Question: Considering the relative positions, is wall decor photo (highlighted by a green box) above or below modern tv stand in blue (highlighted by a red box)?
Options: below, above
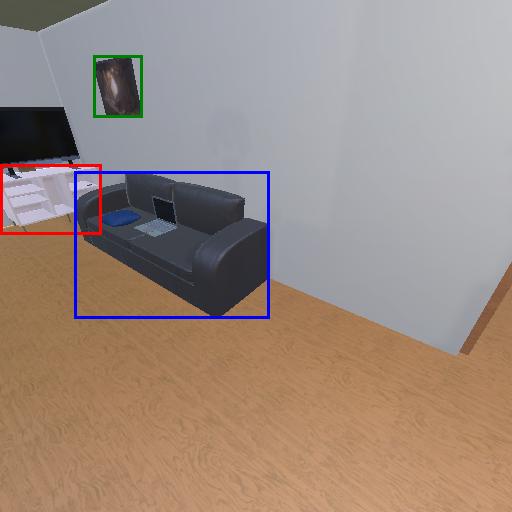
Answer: below